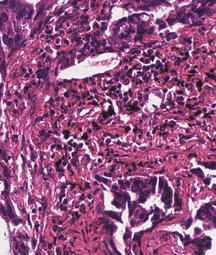
Tumor epithelial tissue: yes
Tumor-associated stroma tissue: yes
Normal tissue: no